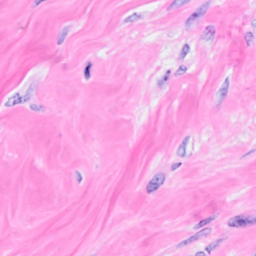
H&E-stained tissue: Breast